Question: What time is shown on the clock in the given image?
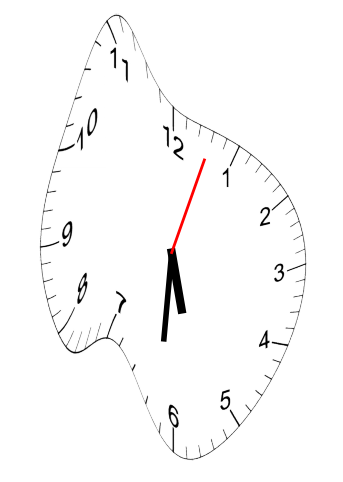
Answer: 05:31:03